Question: I'm having issues with my login procedure.
It keeps failing even when I type in the correct credentials.
Any idea what could be wrong?
'''
$loginForm.click(function (e) {
if ($.trim($("#password").val()).length === 0) {
alert('You must provide valid input');
return false;
}
else {
$('#login_header, #password, #sendlogin, #pass_title').hide()
$.post("assets/login.php",{ password:$('#password').val() },function(data)
{
if(data=='yes')
{
alert("Login success.");
// alert($('#password').val());
}
else
{
alert("Login failure.");
// alert($('#password').val());
}
}
)}
});
'''
'''
<?php include("config.php"); ?>
<?php
$password=htmlspecialchars($_POST['password'],ENT_QUOTES);
$sql="SELECT id FROM login WHERE password='".$password."'";
$result=mysql_query($sql);
$row=mysql_fetch_array($result);
if(mysql_num_rows($result)>0)
{
echo "yes";
echo $password;
}
else
{
echo "no";
}
?>
'''
I get the following error message now:

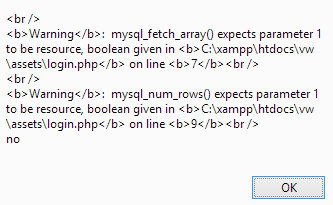
Answer: Typo in your login.php, $pass should be $password:
'''
<?
$password=$_POST['password'];
//now validating the username and password
$sql="SELECT * FROM login WHERE pass='".$password."'";
$result=mysql_query($sql);
$row=mysql_fetch_array($result);
//if password exists
if(mysql_num_rows($result)>0)
{
echo "yes";
}
else
{
echo "no";
}
'''
EDIT: Added PDO example:
If you get it working (think the problem lies in the name of the fields/database) it would be nice to rewrite it using PDO because, as pointed out by others, mysql_query is deprecated as of PHP version 5.5.
Using PDO it should look like:
'''
$dbHost = 'localhost';
$dbName = '';
$dbUser = '';
$dbPass = '';
$dbh = new PDO('mysql:host='.$dbHost.';dbname='.$dbName,$dbUser,$dbPass);
$sth = $dbh->prepare('SELECT 'id' FROM 'login' WHERE 'pass' = ? LIMIT 1');
$sth->execute(array($password));
if(!$results = $sth->fetchAll()) {
// no results
}
var_dump($results);
'''
(for completeness I added the connection part also).